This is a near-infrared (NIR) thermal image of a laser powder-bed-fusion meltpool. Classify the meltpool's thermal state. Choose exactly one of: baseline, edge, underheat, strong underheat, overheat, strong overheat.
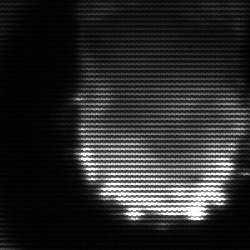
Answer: baseline